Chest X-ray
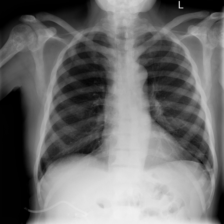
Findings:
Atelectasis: negative
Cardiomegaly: negative
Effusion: negative
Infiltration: negative
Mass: negative
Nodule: negative
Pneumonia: negative
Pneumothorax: negative
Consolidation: negative
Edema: negative
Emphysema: negative
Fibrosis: negative
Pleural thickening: negative
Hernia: negative